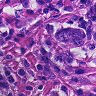
Metastatic tissue present: yes